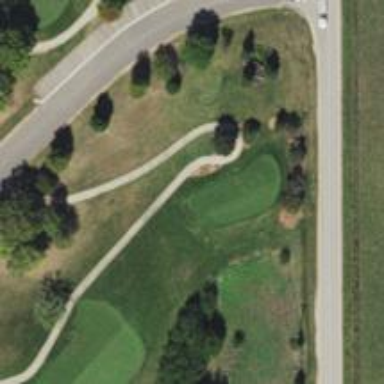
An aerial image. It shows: Pathway for golfing.